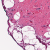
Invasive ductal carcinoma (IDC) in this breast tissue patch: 0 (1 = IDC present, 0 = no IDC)